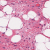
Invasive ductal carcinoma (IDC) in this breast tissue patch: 0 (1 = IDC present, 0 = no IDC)